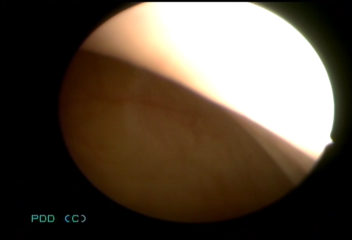
Modality: WLC
Class: Normal mucosa
Bladder cancer association: No